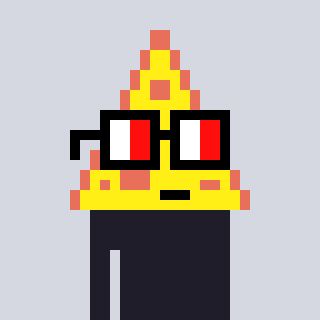
a pixel art character with square glasses with black frames and red eyes, a pizza-shaped head and a orange-colored body on a cool background